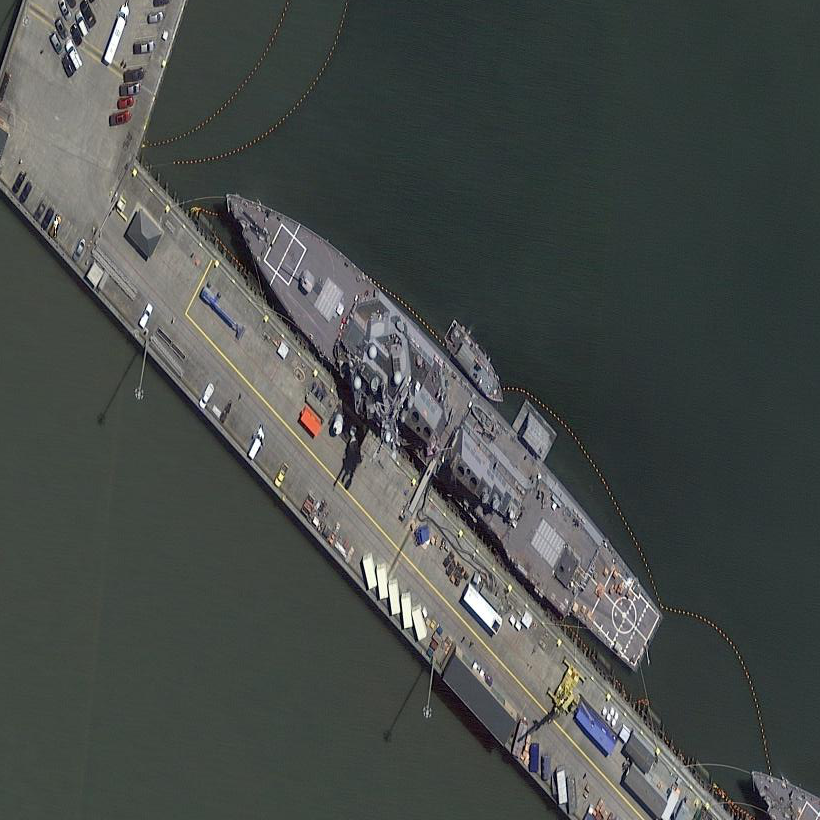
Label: destroyer